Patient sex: M
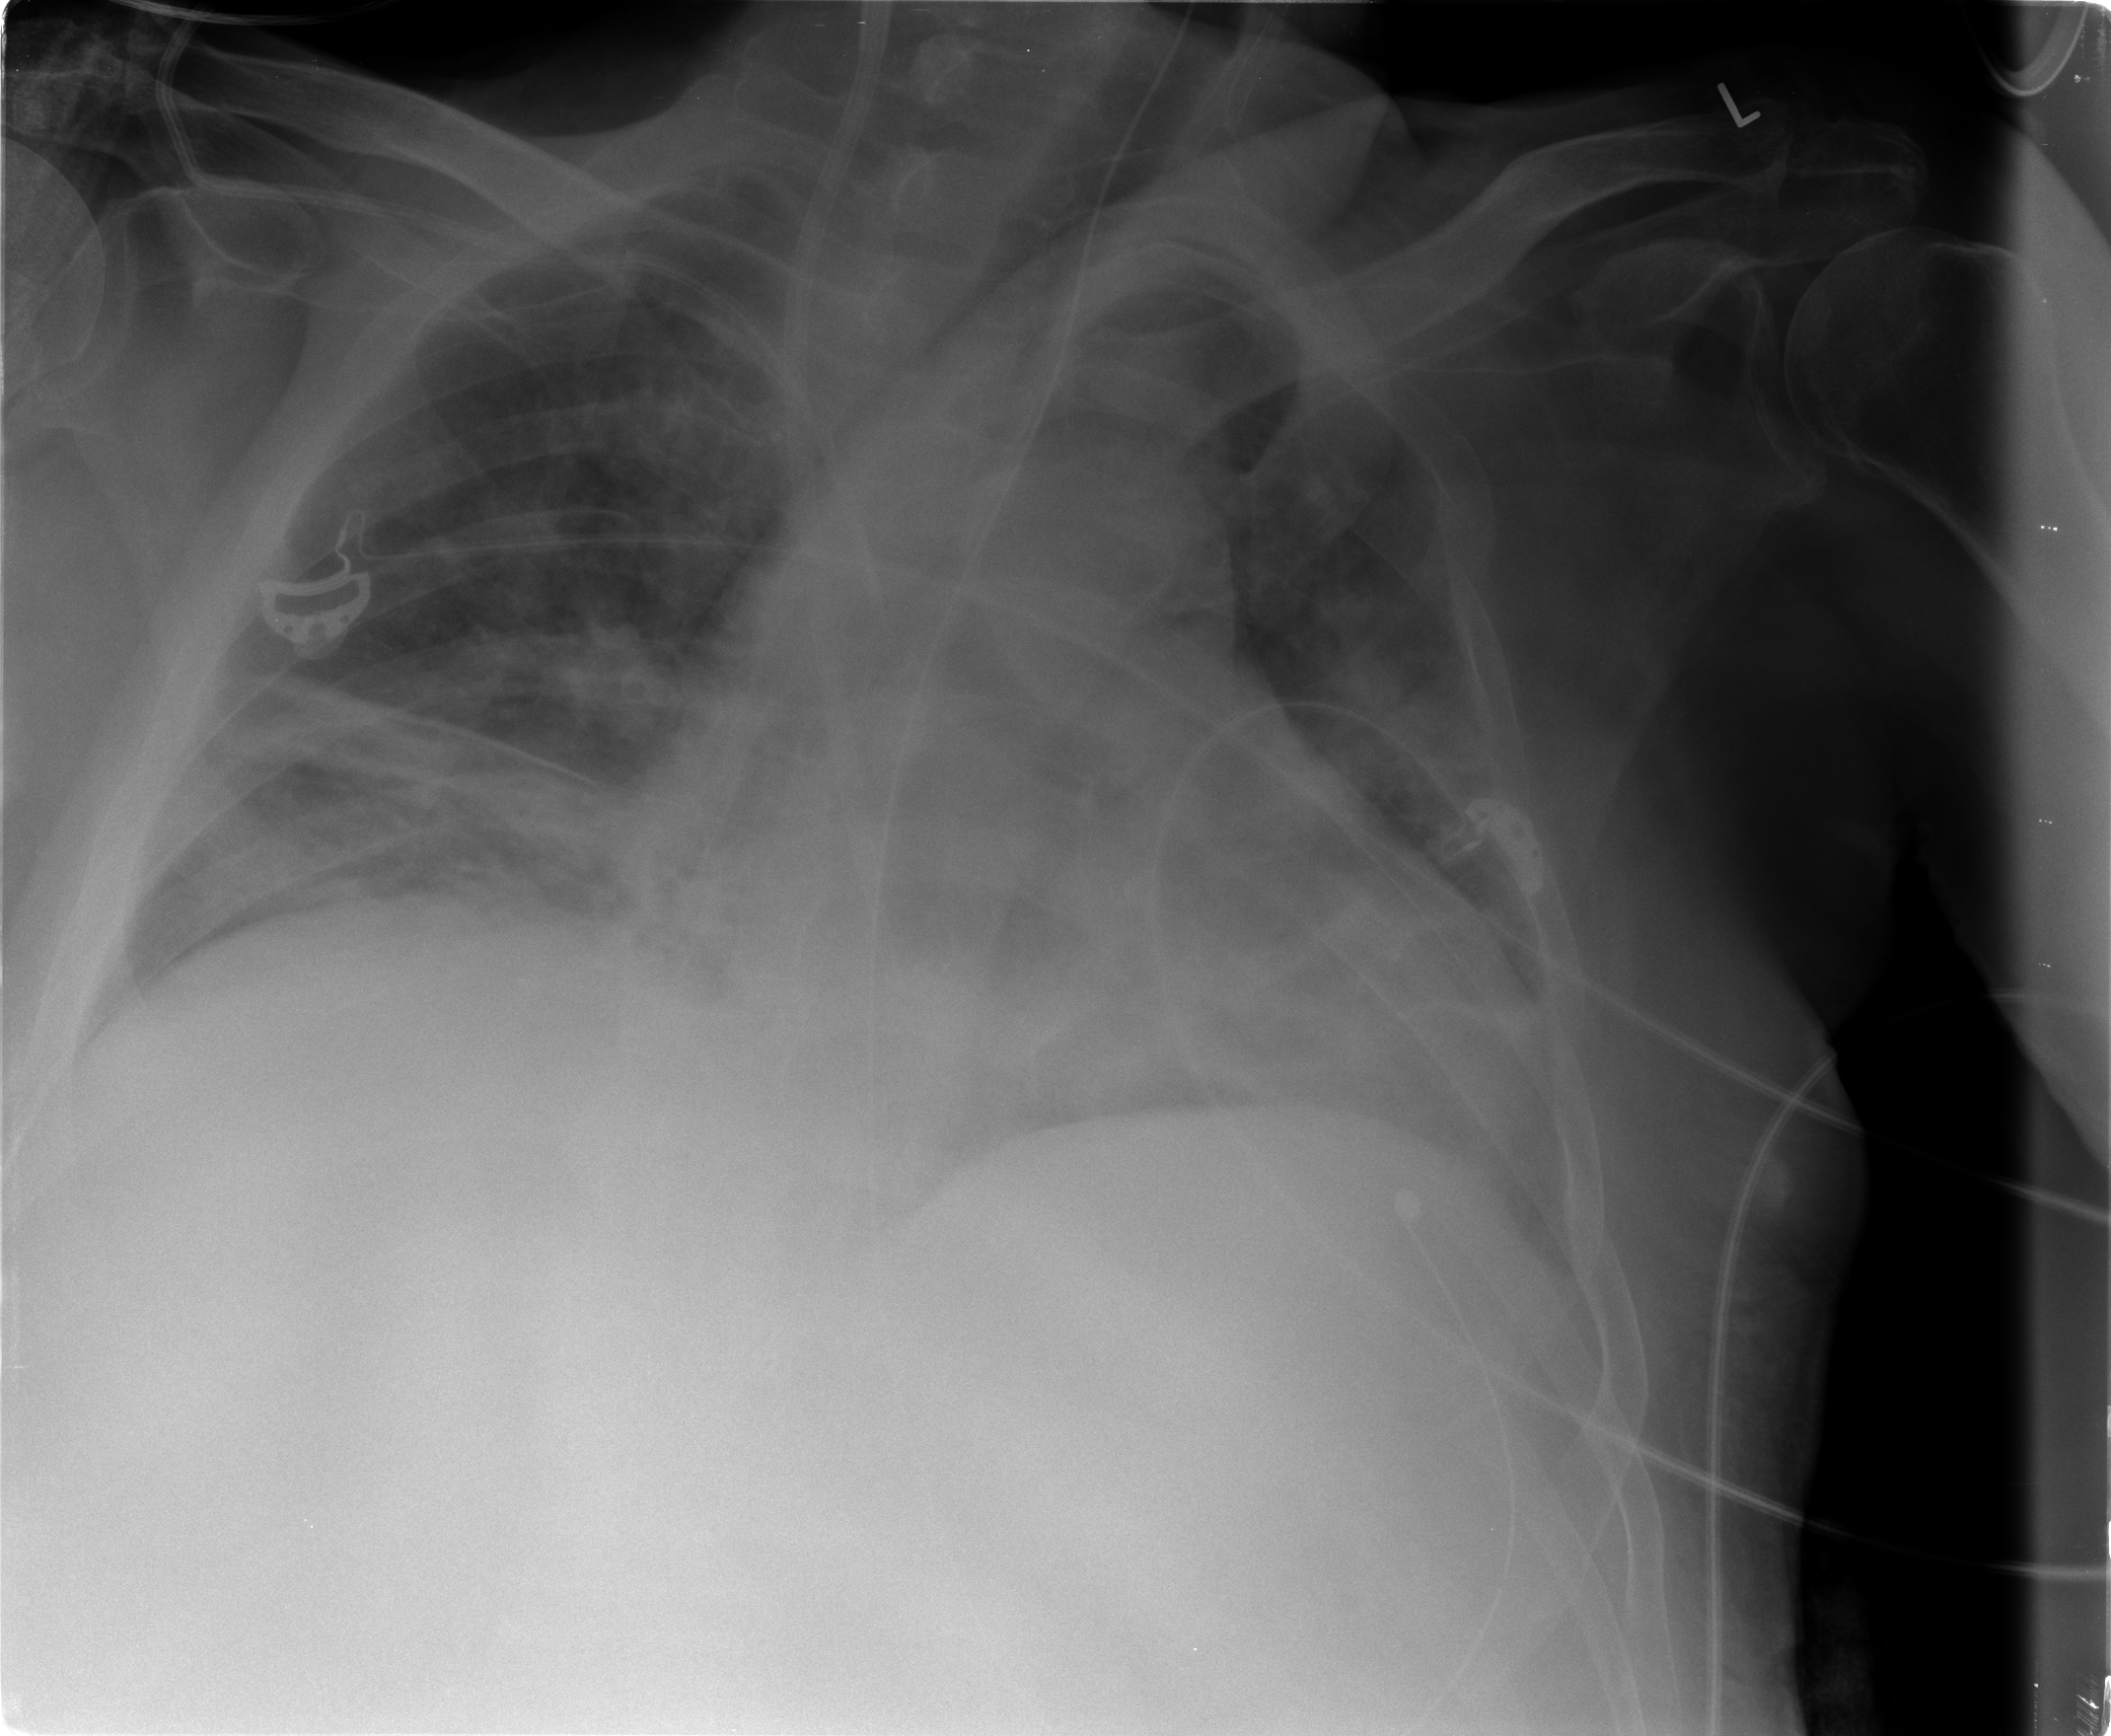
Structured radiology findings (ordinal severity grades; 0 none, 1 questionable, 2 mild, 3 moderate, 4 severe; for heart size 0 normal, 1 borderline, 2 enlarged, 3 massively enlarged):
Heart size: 1
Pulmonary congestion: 2
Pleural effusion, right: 1
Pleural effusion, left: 2
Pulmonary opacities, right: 1
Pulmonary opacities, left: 2
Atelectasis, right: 3
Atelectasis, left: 2